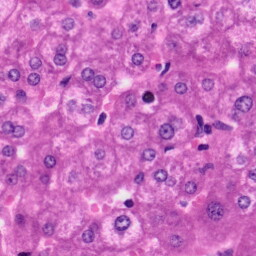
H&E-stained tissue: Liver